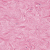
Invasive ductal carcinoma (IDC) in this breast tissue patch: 0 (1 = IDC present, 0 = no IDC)